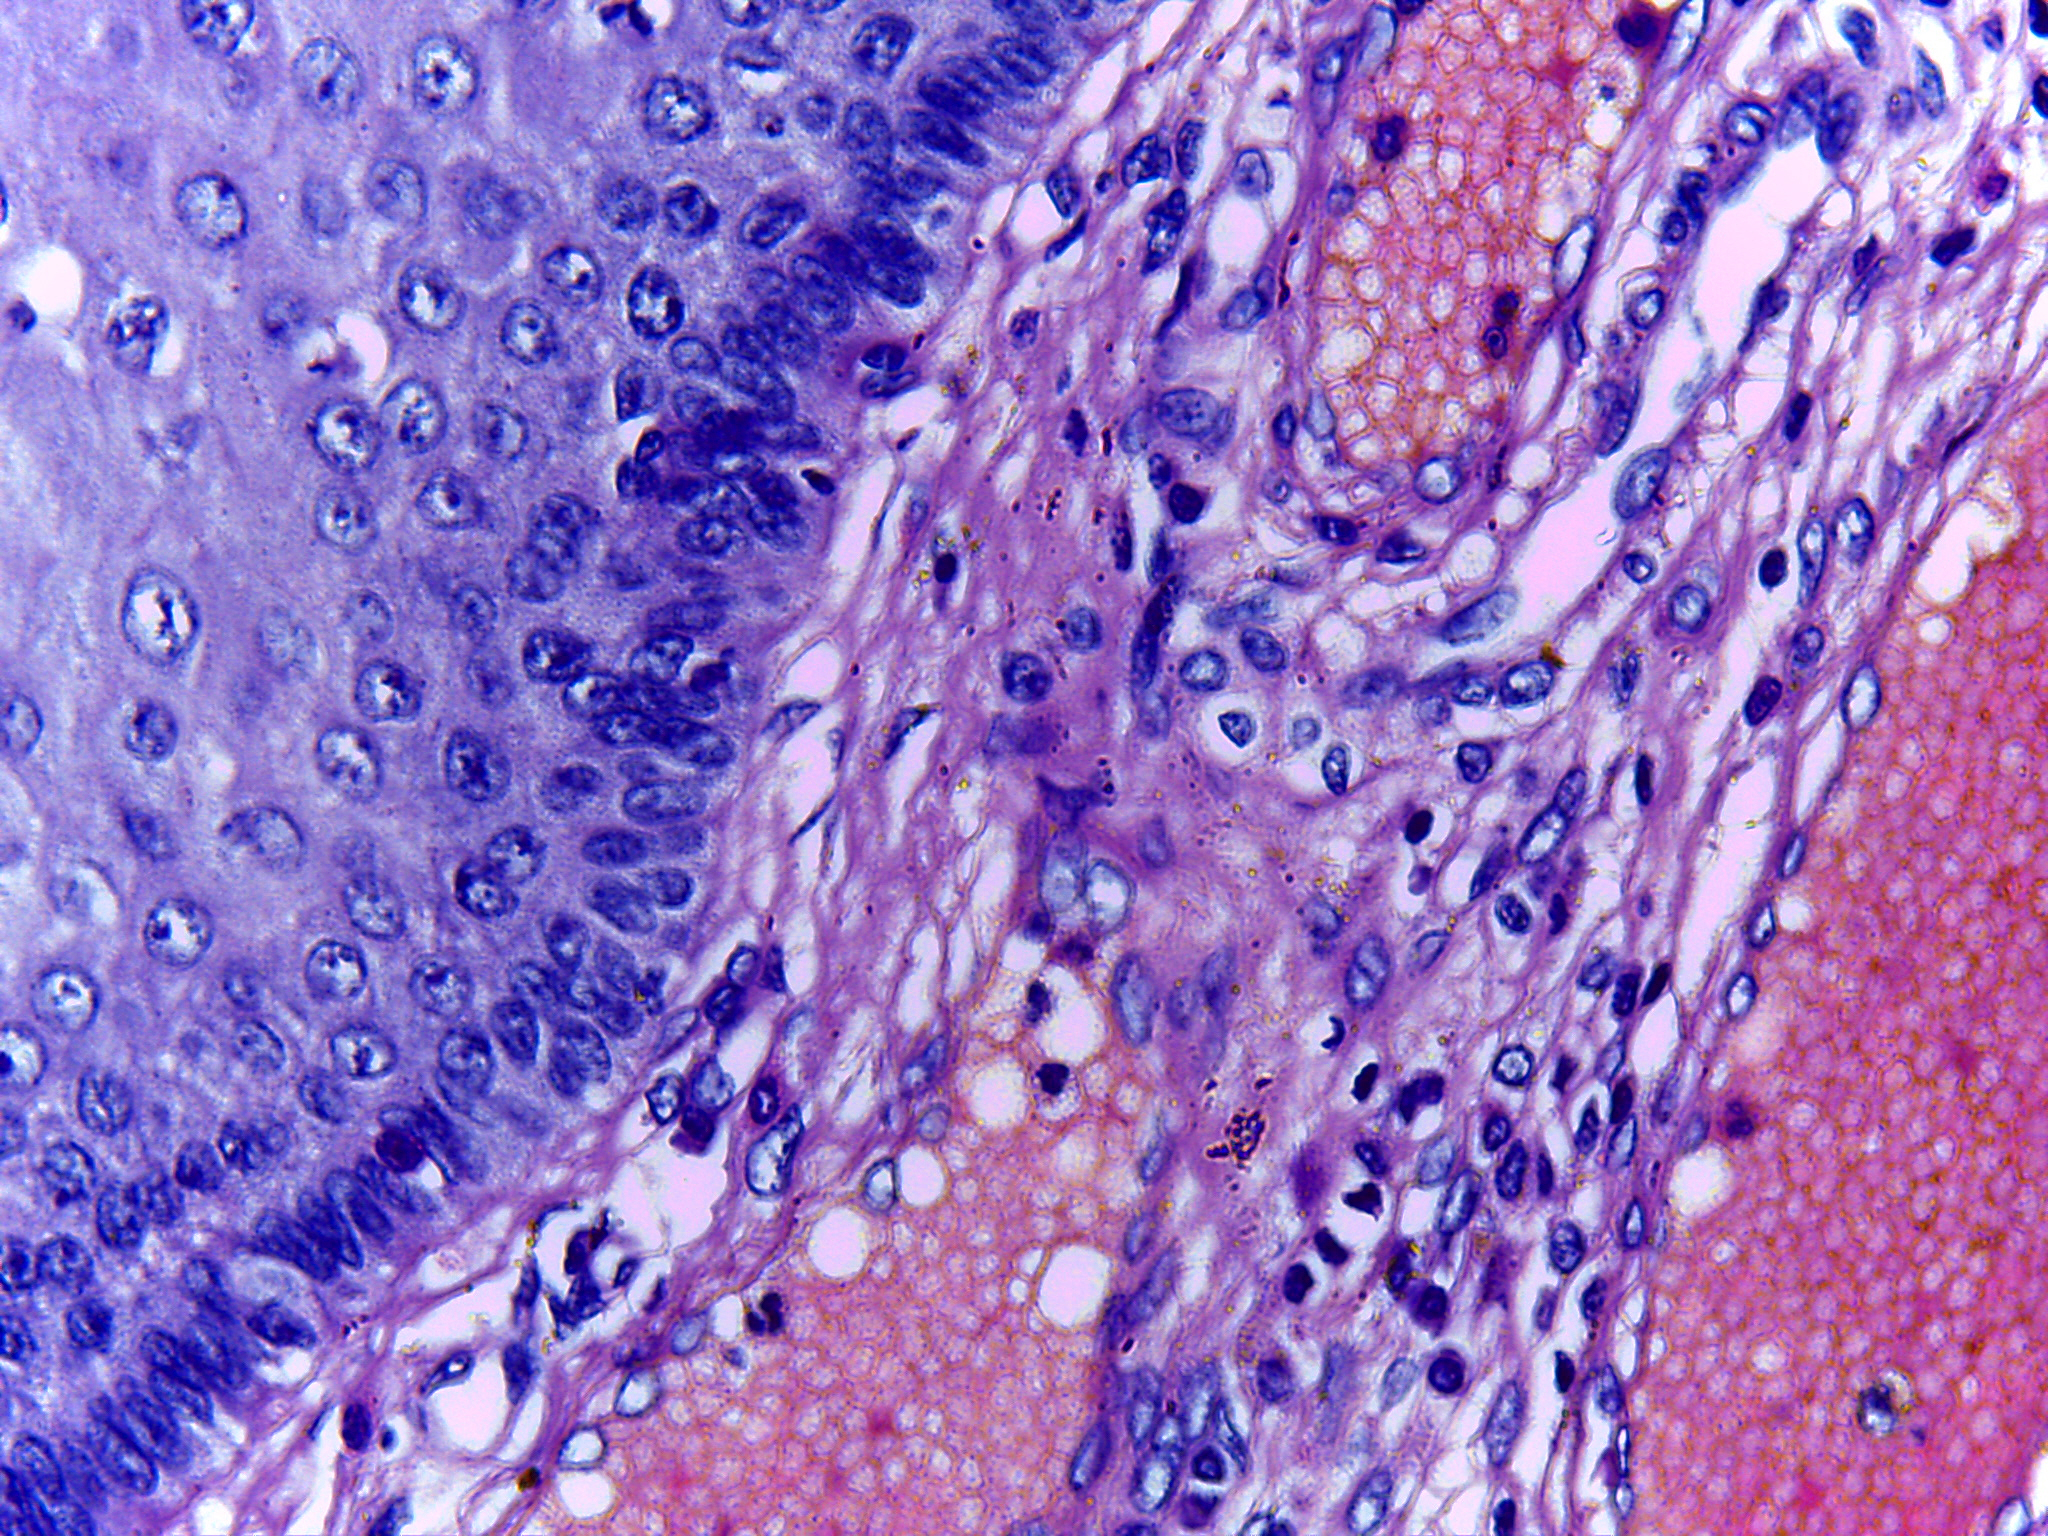
Diagnosis: Normal